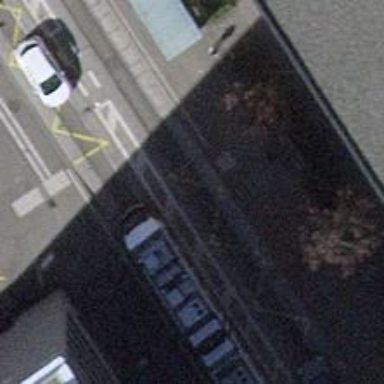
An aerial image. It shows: Bus stop for trolleybuses with designated stop position for public transport.